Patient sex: F
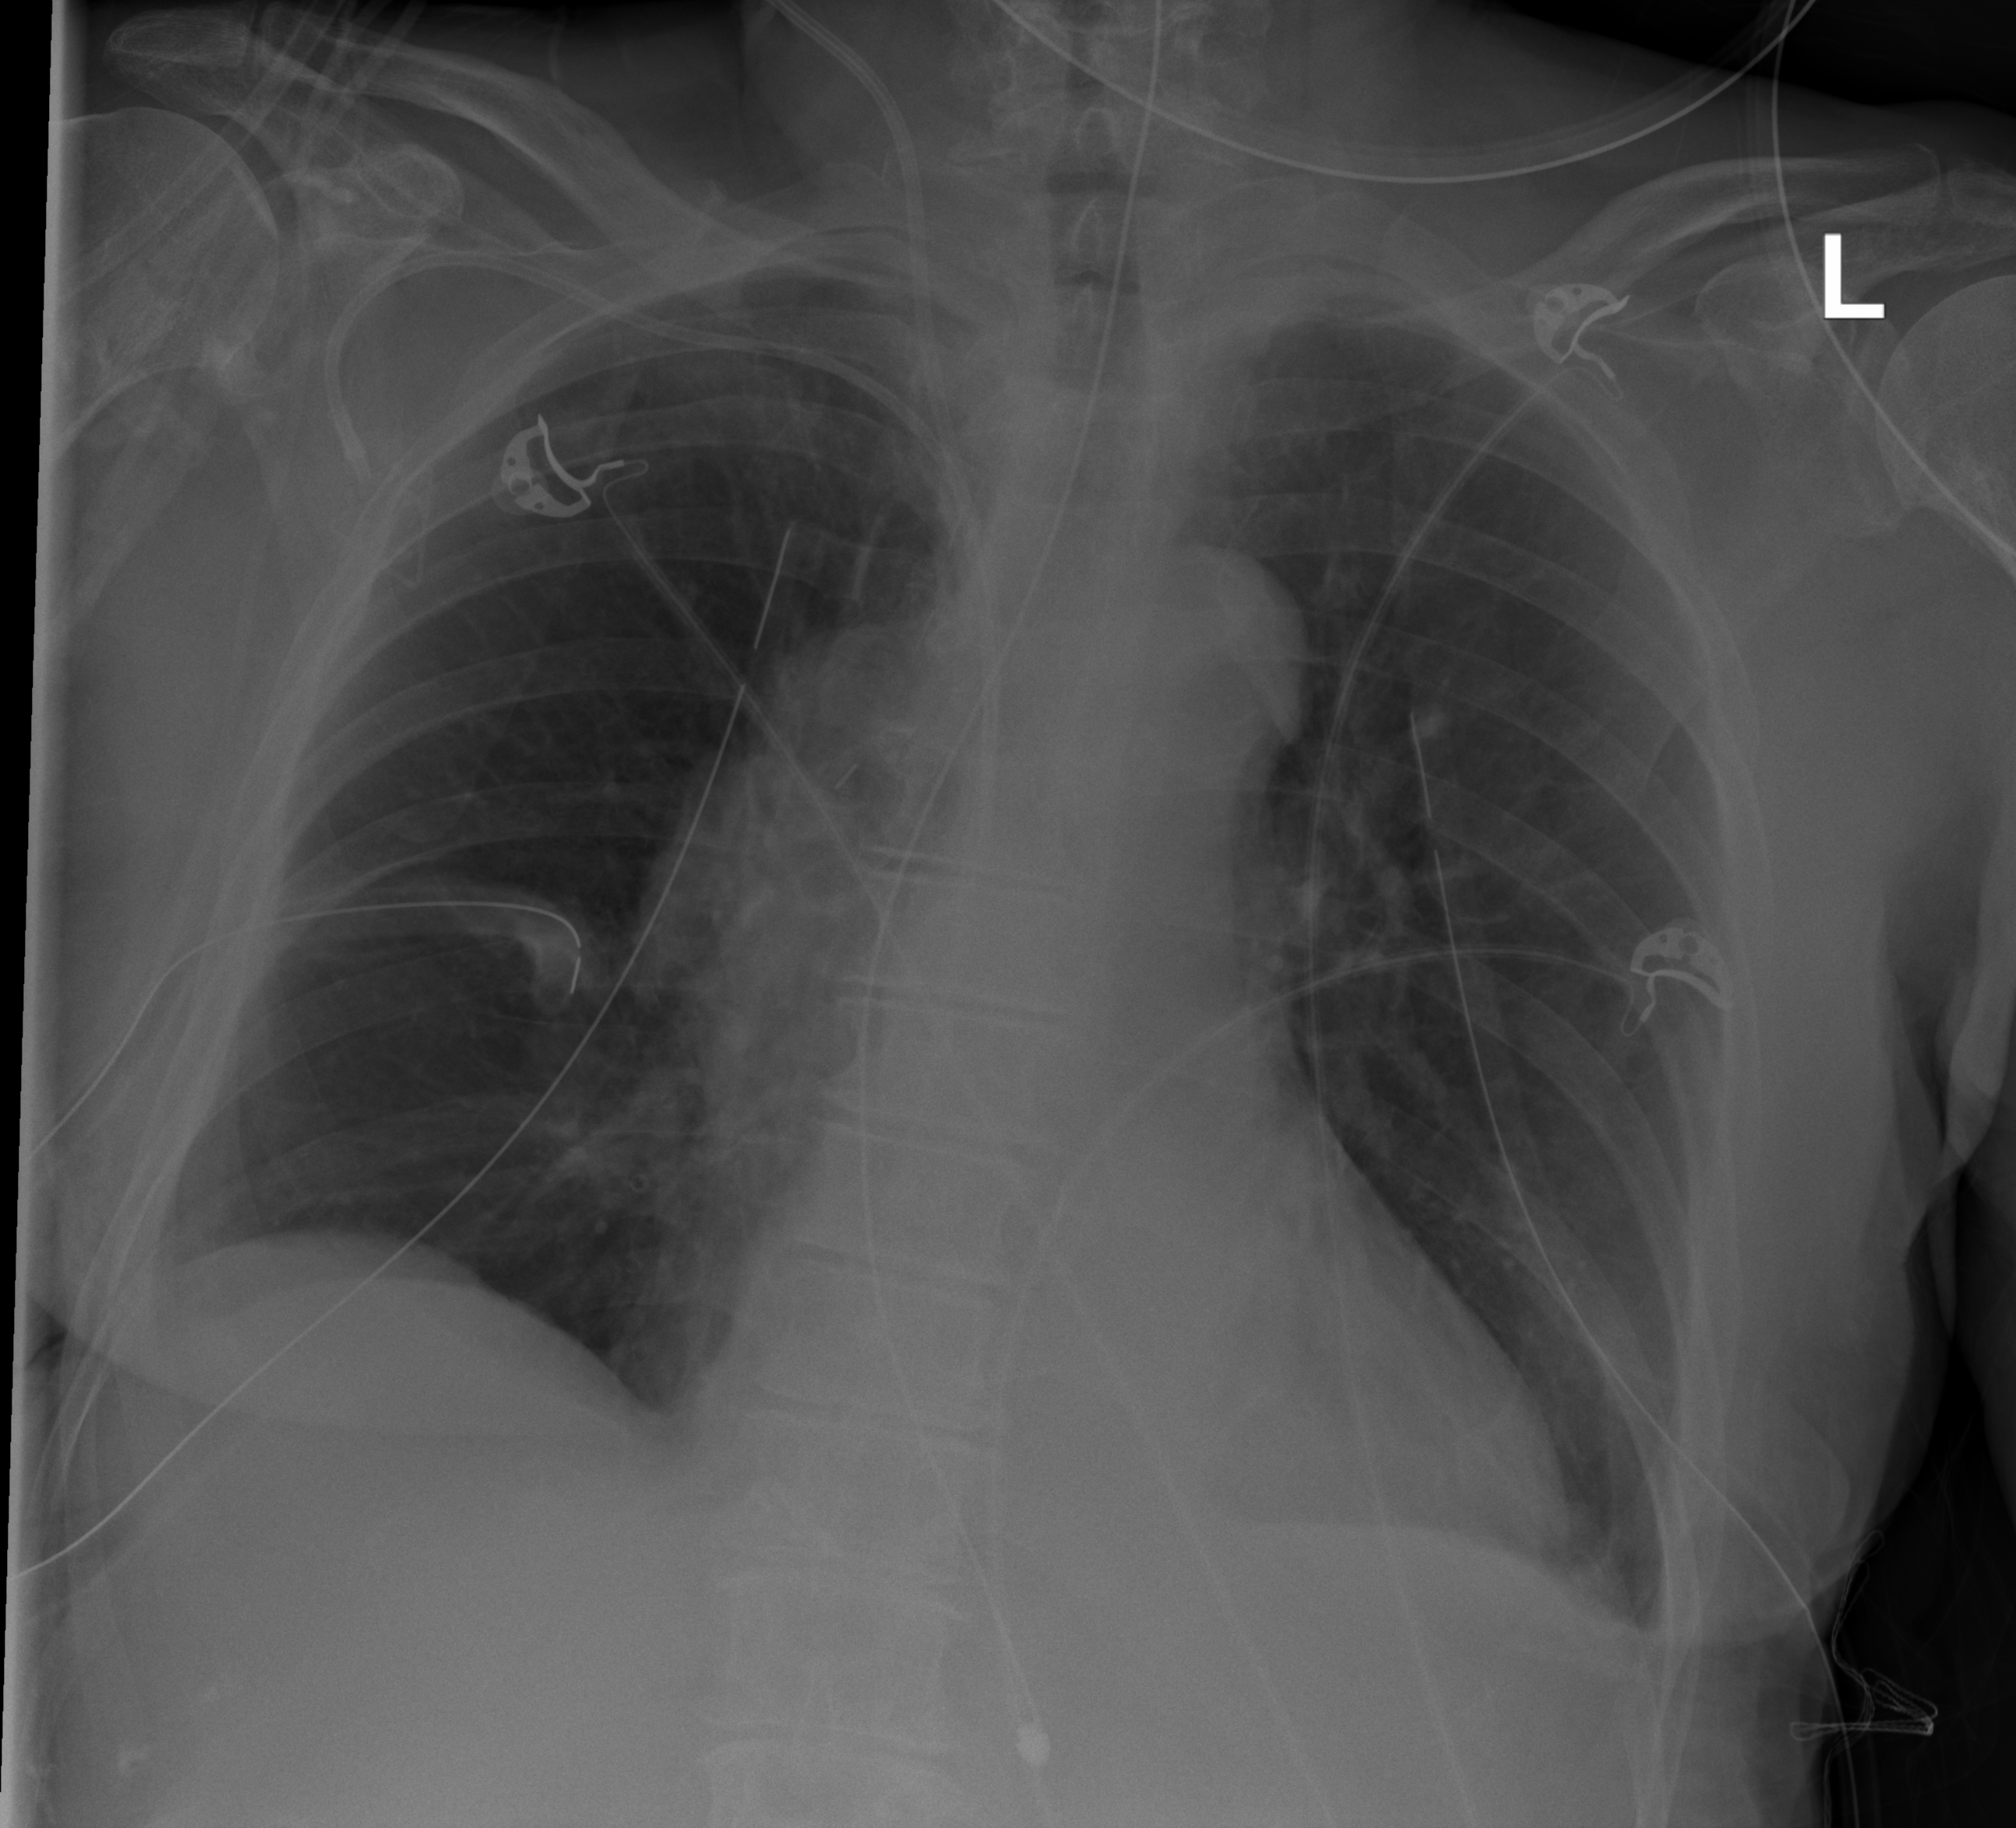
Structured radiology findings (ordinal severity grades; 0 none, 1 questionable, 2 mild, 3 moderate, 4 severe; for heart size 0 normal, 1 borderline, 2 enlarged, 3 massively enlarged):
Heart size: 0
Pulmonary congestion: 0
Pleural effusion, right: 0
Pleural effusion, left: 2
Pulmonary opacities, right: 0
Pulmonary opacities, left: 0
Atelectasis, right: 0
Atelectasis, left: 2